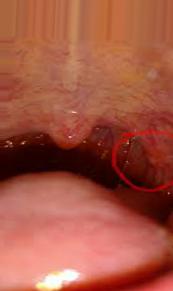
Condition: Mouth Ulcer